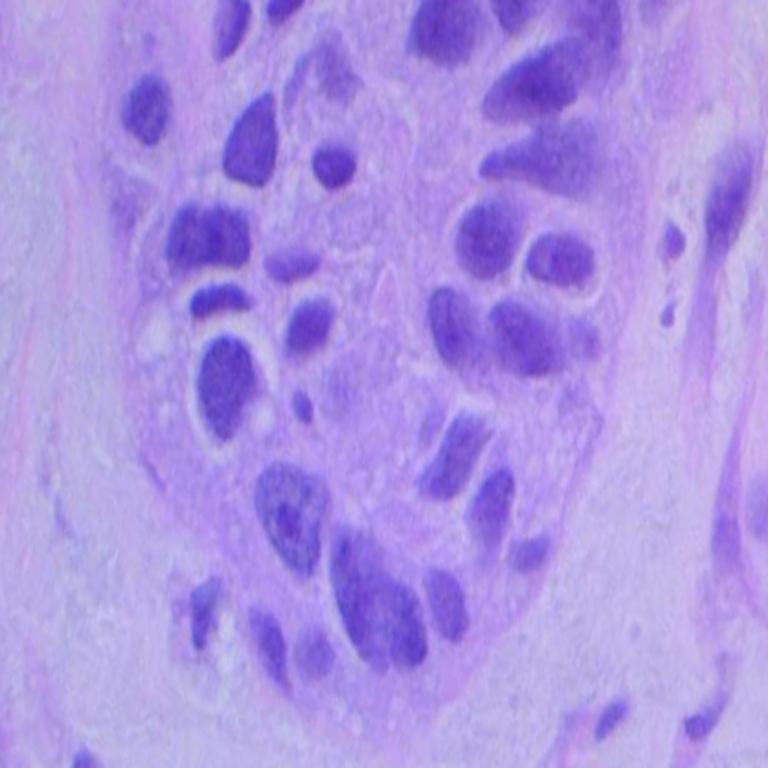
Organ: lung
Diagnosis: squamous carcinomas